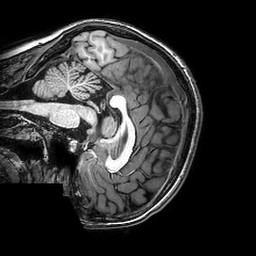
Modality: T1w
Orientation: sagittal
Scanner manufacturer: philips
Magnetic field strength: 3 T
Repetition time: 0.008145 s
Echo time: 0.00374 s